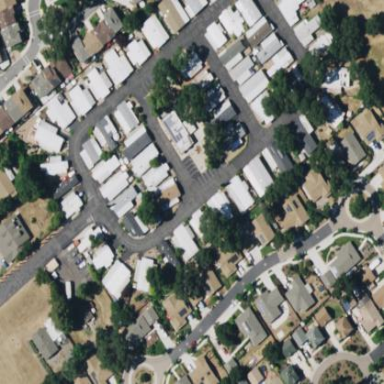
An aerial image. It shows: Residential area designated as mobile home park.